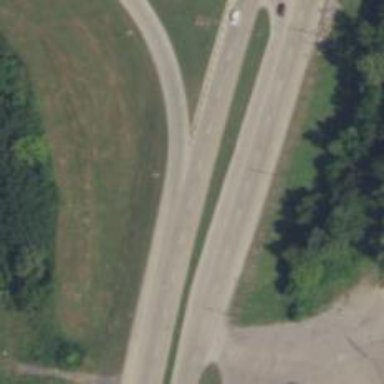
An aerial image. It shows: Trunk link highway.